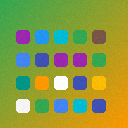
Screen state: on